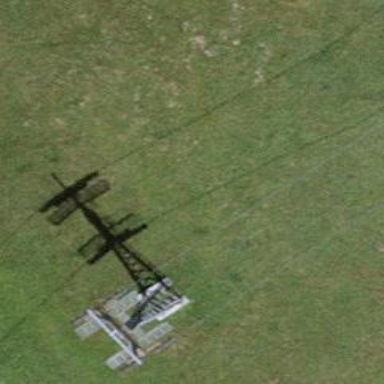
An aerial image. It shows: Pylon used for aerialway.